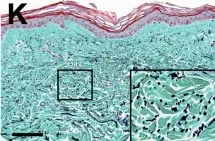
Hematoxylin and eosin (H&E) stain (scale bar, 100 mum) (K) Elastica-Masson staining. The inset shows a high-magnification image of the area indicated in the box (scale bar, 100 mum).
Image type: pathology (masson_trichrome)